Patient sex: M
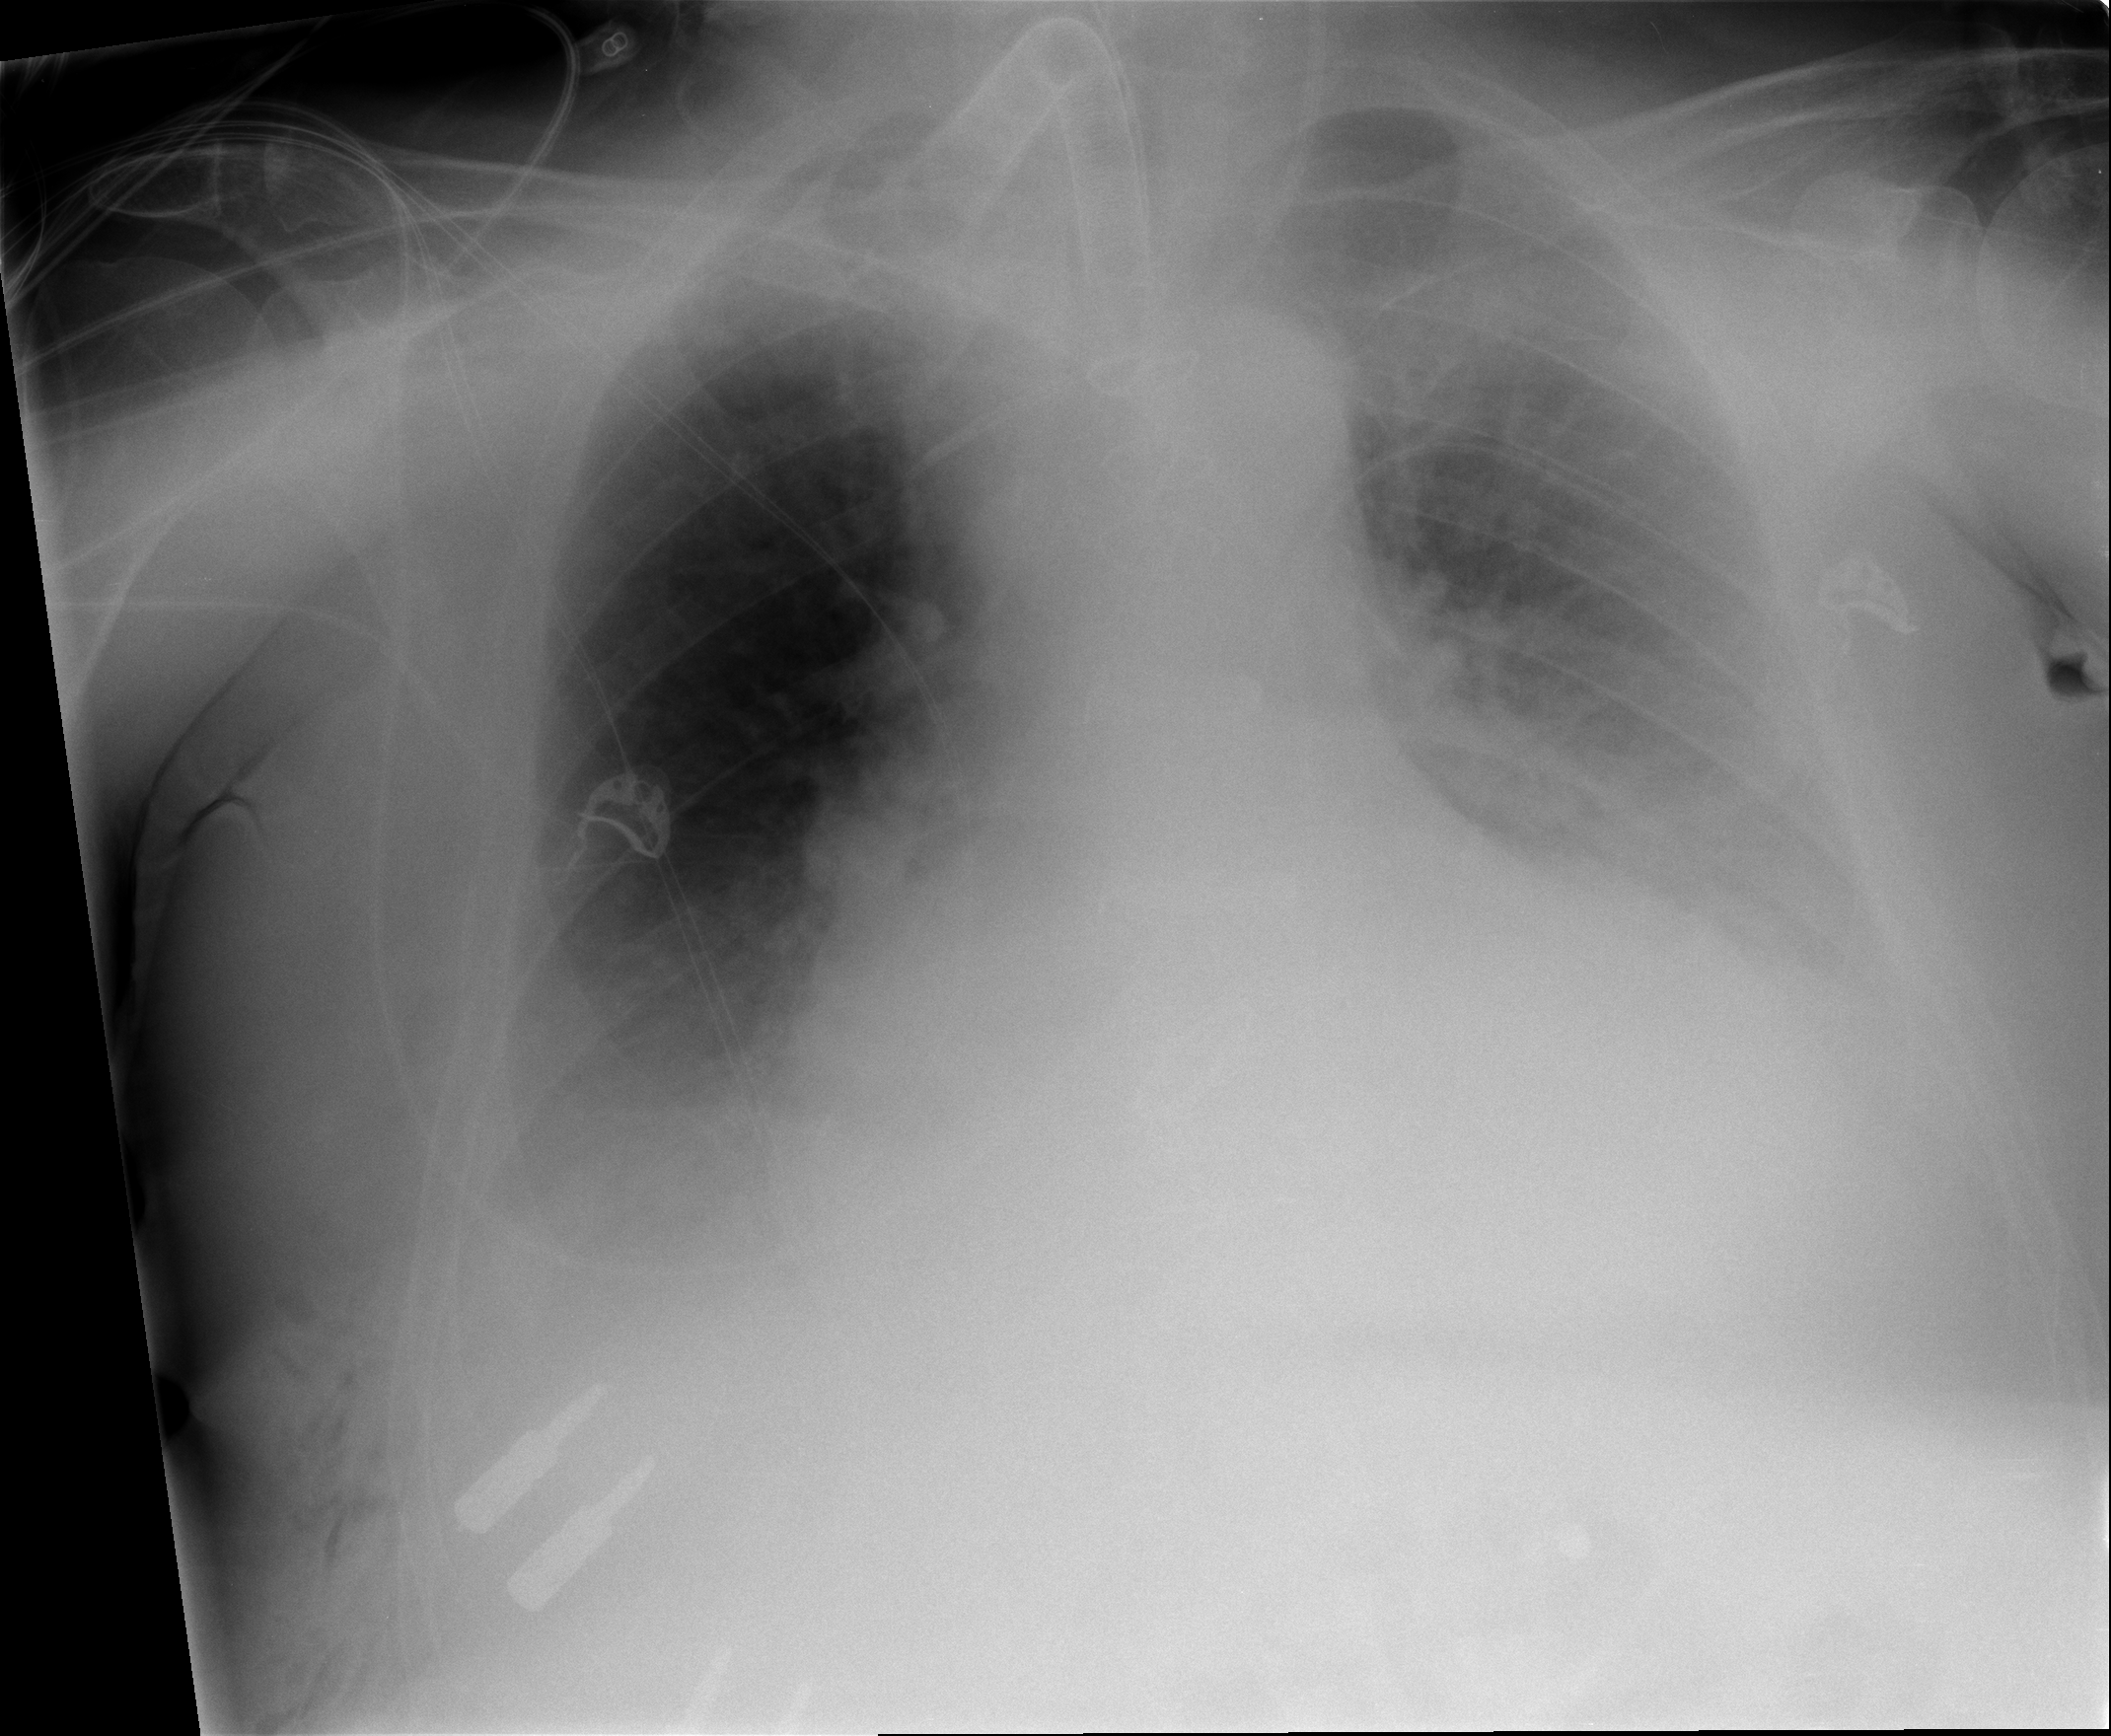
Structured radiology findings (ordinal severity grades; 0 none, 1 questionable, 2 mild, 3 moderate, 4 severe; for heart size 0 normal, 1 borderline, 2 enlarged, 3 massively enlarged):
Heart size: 3
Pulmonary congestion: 1
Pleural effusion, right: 2
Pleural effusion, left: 2
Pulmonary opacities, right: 0
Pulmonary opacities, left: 0
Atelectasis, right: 0
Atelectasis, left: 0